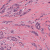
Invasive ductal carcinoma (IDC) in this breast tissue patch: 1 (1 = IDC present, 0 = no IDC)